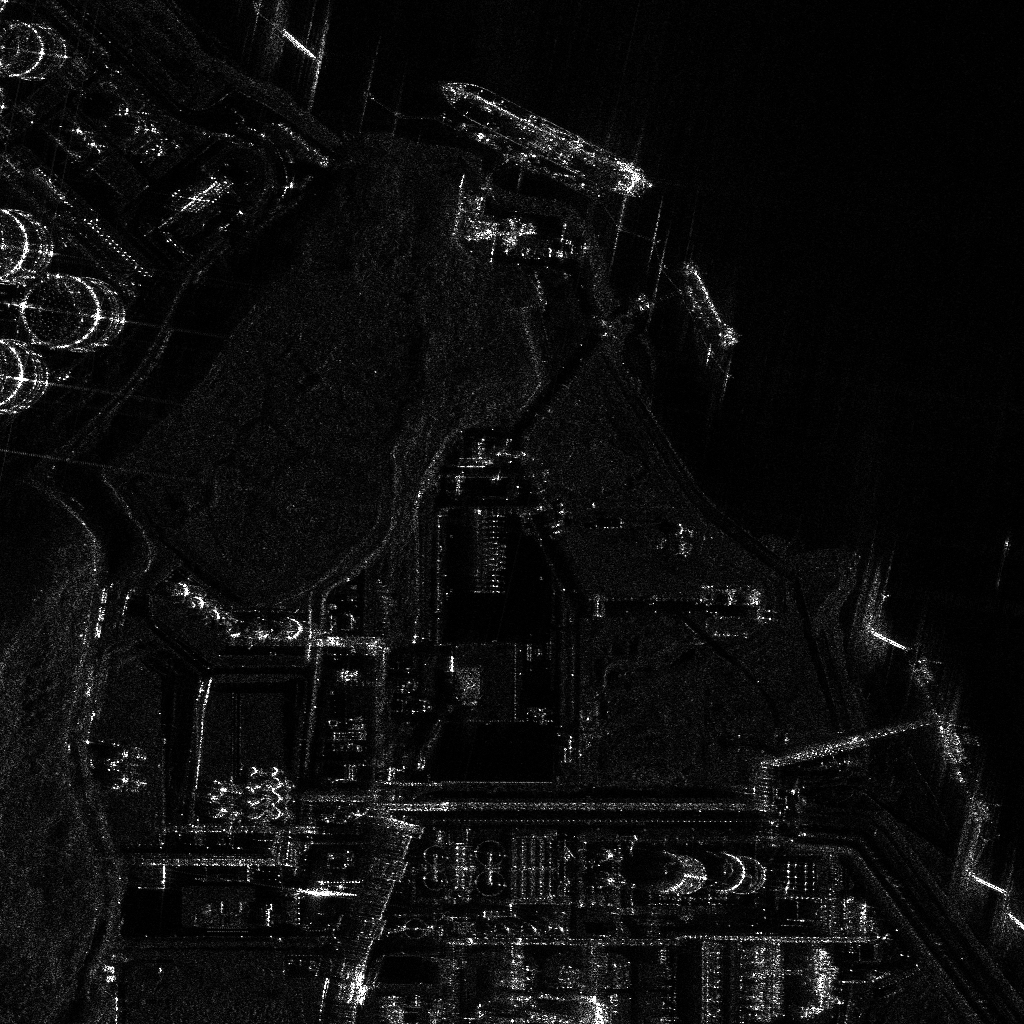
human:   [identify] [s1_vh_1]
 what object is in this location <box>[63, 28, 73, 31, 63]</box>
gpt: <ref>1 large dredger at the center</ref>